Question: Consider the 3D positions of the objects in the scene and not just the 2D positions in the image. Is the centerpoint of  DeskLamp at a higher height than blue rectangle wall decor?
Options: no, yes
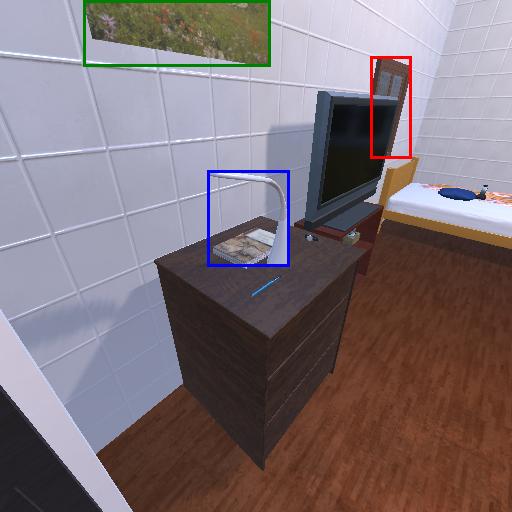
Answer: no